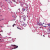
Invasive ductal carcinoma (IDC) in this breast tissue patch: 0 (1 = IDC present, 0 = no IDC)